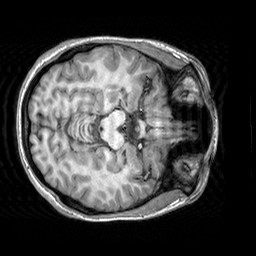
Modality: T1w
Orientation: axial
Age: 19
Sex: female
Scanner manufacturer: siemens
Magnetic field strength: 3 T
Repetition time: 2.3 s
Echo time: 0.00303 s